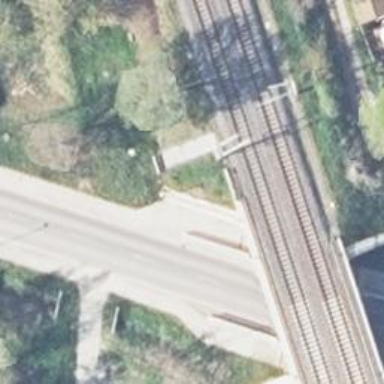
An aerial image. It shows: Railway milestone with catenary mast.